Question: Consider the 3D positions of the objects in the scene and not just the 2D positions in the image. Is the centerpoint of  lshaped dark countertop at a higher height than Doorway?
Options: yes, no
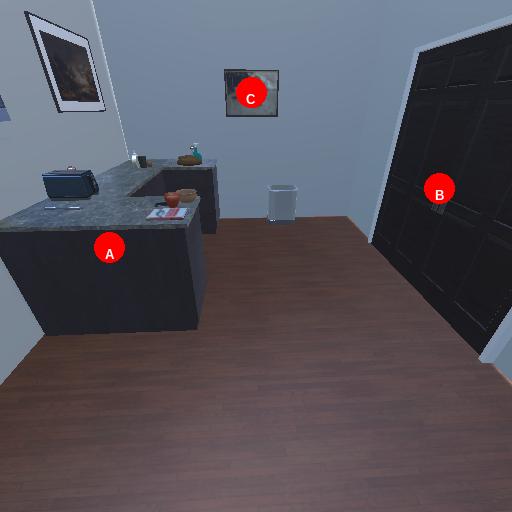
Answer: yes